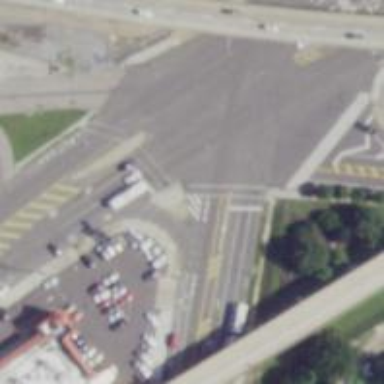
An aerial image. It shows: Asphalt road at the secondary link level.